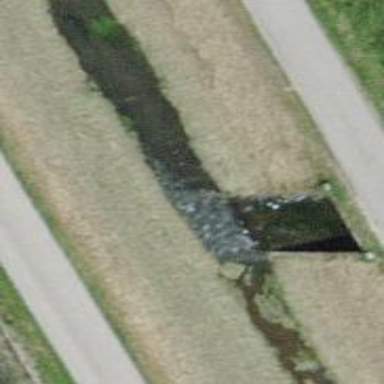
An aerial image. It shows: Ditch in the surroundings.